Field crop: maize
Growth stage: 1
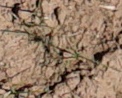
Species: lolium